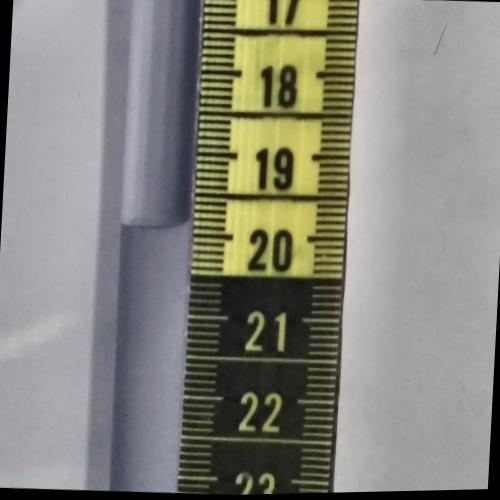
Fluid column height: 19.9 cm